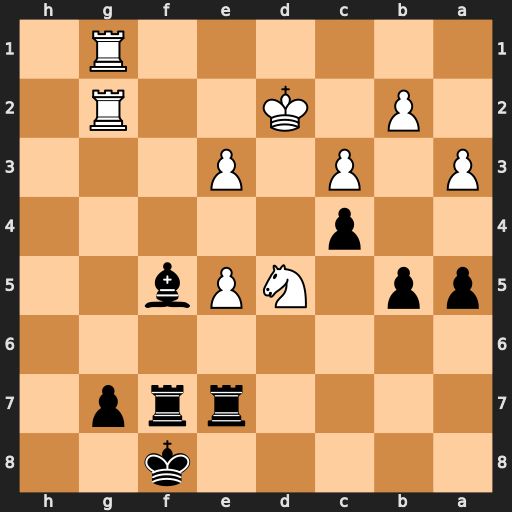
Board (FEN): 5k2/4rrp1/8/pp1NPb2/2p5/P1P1P3/1P1K2R1/6R1
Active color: b
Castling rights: -
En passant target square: -
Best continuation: Rd7 Kc1 Rxd5